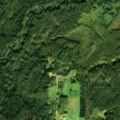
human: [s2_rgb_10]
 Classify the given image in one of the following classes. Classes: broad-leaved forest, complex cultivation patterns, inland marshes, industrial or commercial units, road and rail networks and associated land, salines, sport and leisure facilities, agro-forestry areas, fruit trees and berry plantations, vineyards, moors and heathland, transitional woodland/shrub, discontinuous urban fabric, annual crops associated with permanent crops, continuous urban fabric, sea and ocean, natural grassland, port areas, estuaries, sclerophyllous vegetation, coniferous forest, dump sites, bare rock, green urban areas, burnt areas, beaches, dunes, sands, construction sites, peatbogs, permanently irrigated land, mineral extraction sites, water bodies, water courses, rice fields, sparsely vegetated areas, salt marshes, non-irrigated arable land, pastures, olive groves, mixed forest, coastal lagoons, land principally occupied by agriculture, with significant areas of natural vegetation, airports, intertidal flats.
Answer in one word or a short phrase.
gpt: land principally occupied by agriculture, with significant areas of natural vegetation, broad-leaved forest, coniferous forest, mixed forest